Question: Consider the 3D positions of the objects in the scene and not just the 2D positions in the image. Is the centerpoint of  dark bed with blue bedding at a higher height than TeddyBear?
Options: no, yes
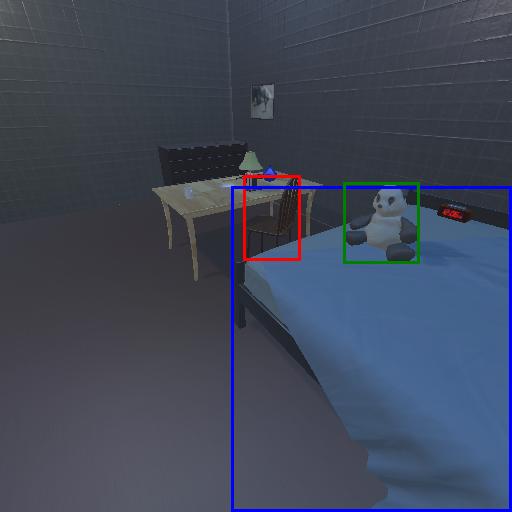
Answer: no